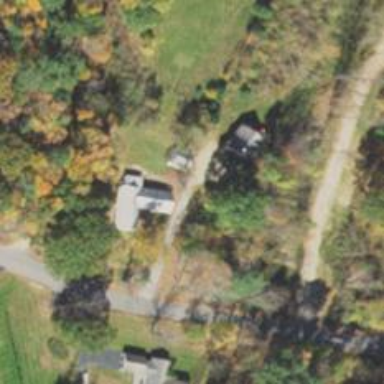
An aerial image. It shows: Driveway.